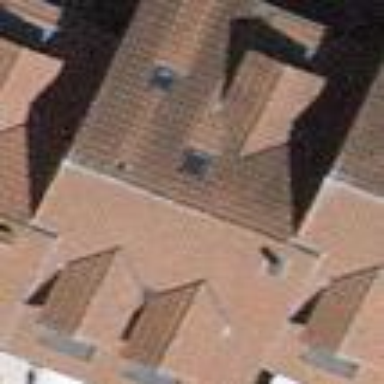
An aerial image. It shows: House with gabled roof. The roof extends across the building.